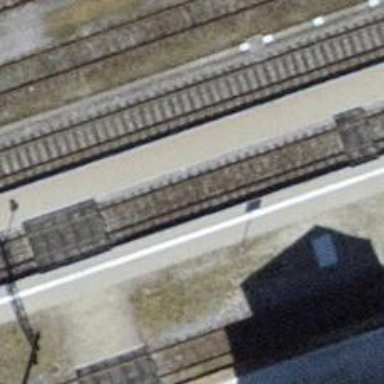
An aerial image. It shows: Stop position for public transport at railway stop.